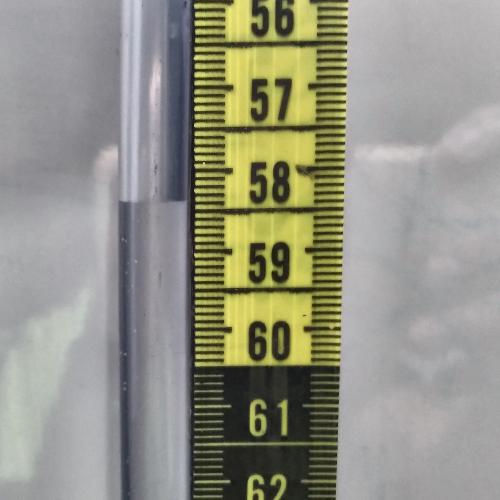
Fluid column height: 58.4 cm